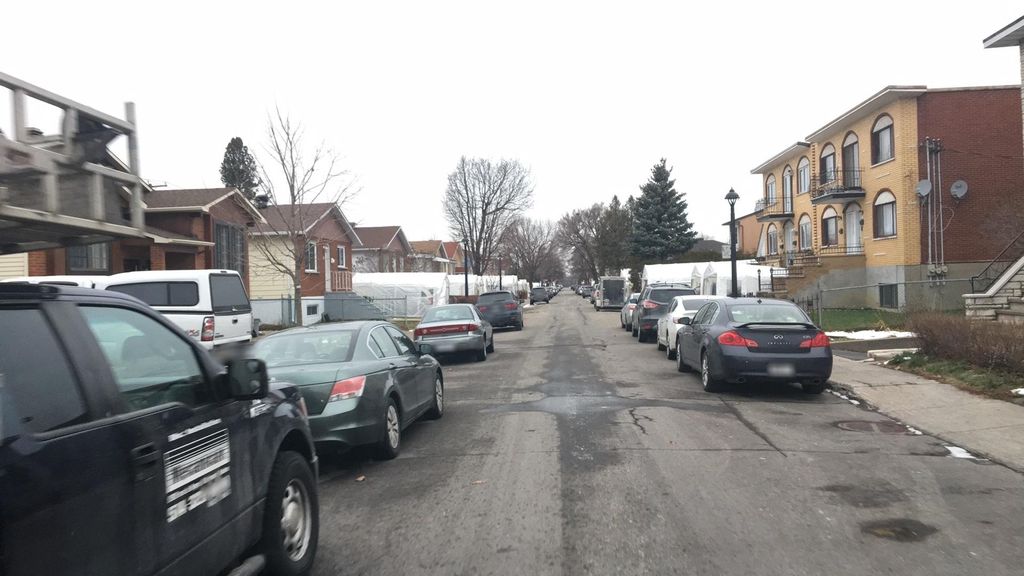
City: montreal